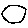
Label: circle